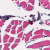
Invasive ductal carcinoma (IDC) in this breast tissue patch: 0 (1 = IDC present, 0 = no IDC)